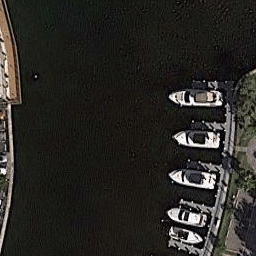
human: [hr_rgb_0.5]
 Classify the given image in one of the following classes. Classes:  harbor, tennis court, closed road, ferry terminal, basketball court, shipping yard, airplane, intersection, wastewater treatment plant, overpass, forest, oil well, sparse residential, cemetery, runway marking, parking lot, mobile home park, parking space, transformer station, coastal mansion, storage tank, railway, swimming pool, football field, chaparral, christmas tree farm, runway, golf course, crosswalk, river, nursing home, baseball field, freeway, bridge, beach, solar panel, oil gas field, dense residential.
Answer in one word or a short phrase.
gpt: harbor